Field crop: maize
Growth stage: 1
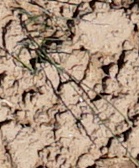
Species: lolium